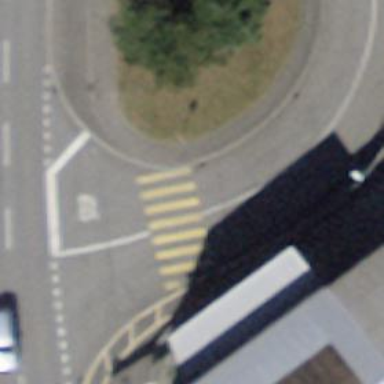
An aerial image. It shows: Marked crossing on the road.